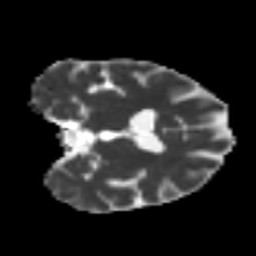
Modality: MD
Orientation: coronal
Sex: female
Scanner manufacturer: ge
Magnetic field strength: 3 T
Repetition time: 7 s
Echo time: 0.08 s